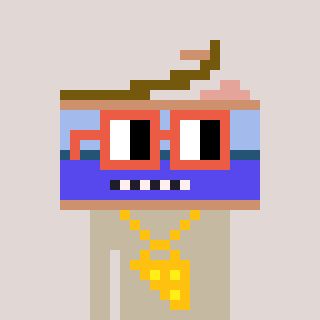
a pixel art character with square orange glasses, a canned ham-shaped head and a bege-colored body on a warm background